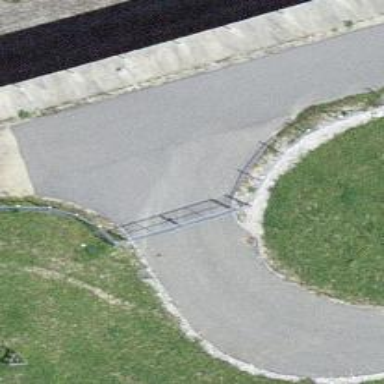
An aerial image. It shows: Gate.